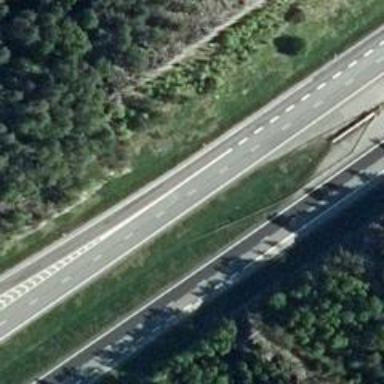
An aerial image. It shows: Motorway junction.